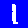
Digit: 1